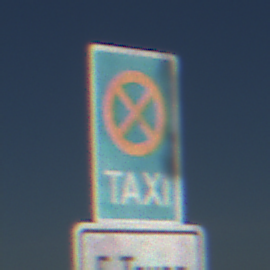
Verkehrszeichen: Taxenstand
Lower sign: FahrzeugeVerbaleAngabe2
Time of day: MorningAfternoon
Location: Outdoor (RoadRail)
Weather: Clear
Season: NotSpecified
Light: Natural